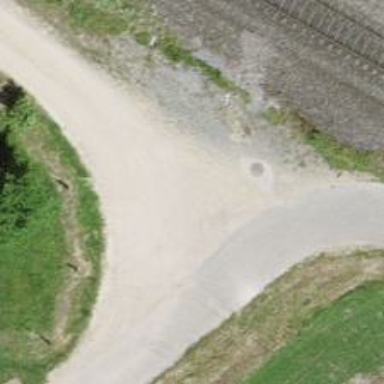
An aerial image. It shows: Gravel track with grade 2 quality.